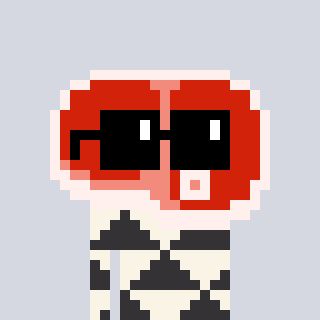
a pixel art character with square black sunglasses, a steak-shaped head and a grayscale-colored body on a cool background